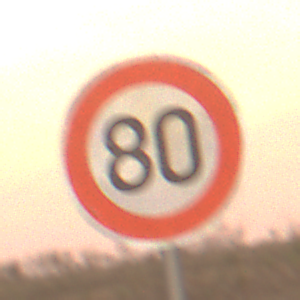
Verkehrszeichen: Geschwindigkeit80
Umgebung: Outdoor, Nature
Tageszeit: SunriseSunset
Wetter: PartlyCloudy
Licht: Natural
Jahreszeit: NotSpecified
Kontrast: LowContrast